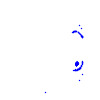
Particle: electron